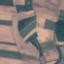
Land use / land cover class: PermanentCrop